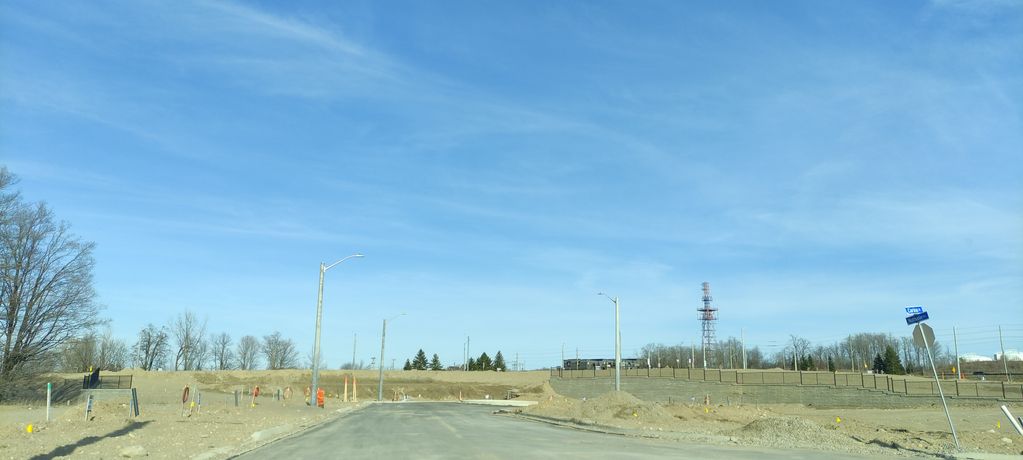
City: kitchener-waterloo